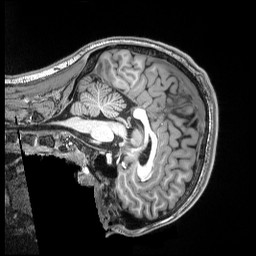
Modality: T1w
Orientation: sagittal
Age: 19
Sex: male
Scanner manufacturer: siemens
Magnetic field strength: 3 T
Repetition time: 2.5 s
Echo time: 0.00343 s